Current action and preconditions to check: path_clear

Your task: For each precondition in the list above, predict whether it will hold at this action.

Consider the current scene as observed from the mobile robot's camera, and analyze the predicted future states of all dynamic agents (e.g., people, animals, vehicles, or any moving entities) within the NEXT SECOND.

IMPORTANT: Only answer "very likely" if you are absolutely certain—based on strong, clear evidence—that a dynamic agent will violate the precondition in the predicted future state. Do NOT answer "very likely" for unlikely, ambiguous, or low-probability risks.

Ask yourself for each precondition: Is there a high probability, with clear and convincing evidence, that the predicted future states of any dynamic agent will interfere with the predicted future state of the currently executing action within the NEXT SECOND, causing that precondition to fail?

Assess the risk level based on these predictions. Use "likely" or "very likely" if motions create a clear risk of interference.

Use "neutral" or "improbable" if agents are nearby but their predicted paths are clearly diverging or non-conflicting.

Failure Risk Categories: "very improbable", "improbable", "neutral", "likely", "very likely"

Answer Format: Output ONLY the probability_of_failure value from these categories: "very improbable", "improbable", "neutral", "likely", "very likely"

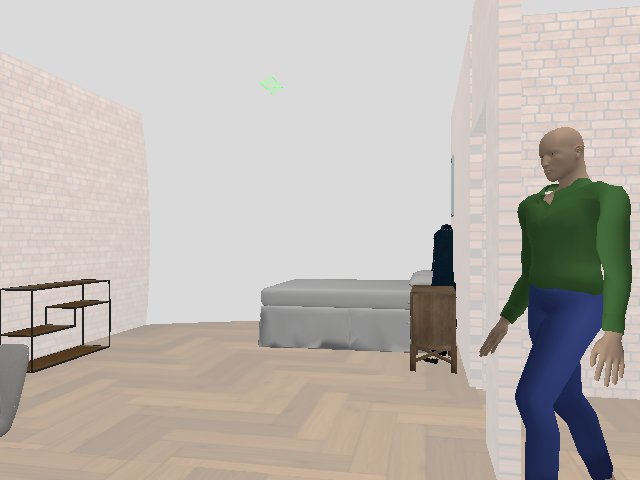

Answer: likely